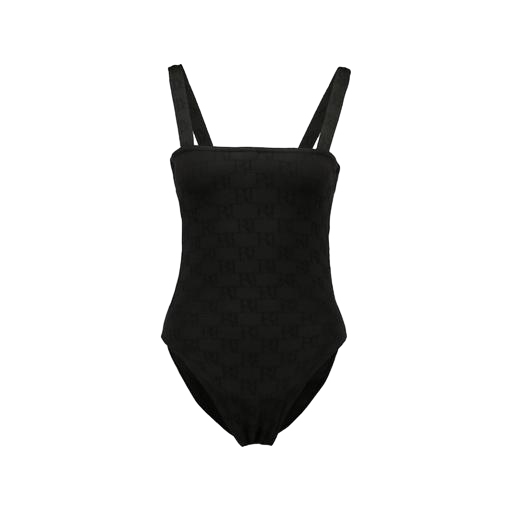
black logo-print top, black one piece, black tankini, white background